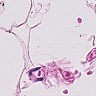
Metastatic tissue present: no